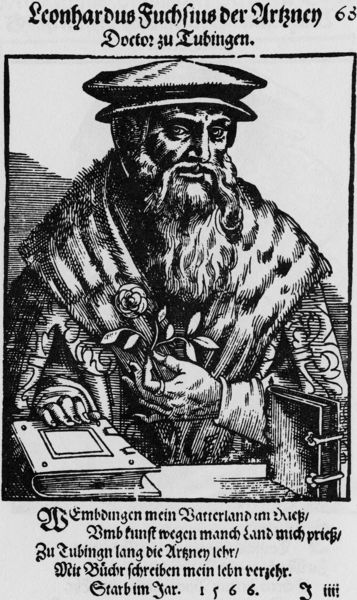
Titel: Bildnis des Leonhart Fuchs
Künstler: Tobias Stimmer
Institution: (Seriendruck)
Schlagwörter: blätter, hand, mann, weiß, blume, hut, schwarz, zeichnung, blick, rose, muster, ornament, bart, kappe, mütze, schnurrbart, bibel, hermelin, kragen, pelz, vollbart, bild, bildnis, gelehrte, hände, portrait, porträt, natur, mantel, renaissance, fell, holzschnitt, schrift, bücher, grafik, graphik, inschrift, deutsch, jahreszahl, name, alter, buch, druck, schwarz weiss, radierung, stich, seite, text, proträt, arzt, buchdruck, buchseite, pelzkragen, fuchs, zahl, ziffer, scharnier, kostbare kleidung, mittelalter, gelehrter, dürer, kupferstich, doktor, latein, einblattdruck, schaube, gutenberg, physik, doctor, tübingen, einblattdurch, leonhard 1566, massendruck, botaniker, leonhard fuchs, hzt, c, 1566, leonhardus, leonhard fuch